Question: I want to create svg rectangles dynamically with javascript.
Those rectangles should be kind of a 2D diagramm bar filled with multiple background colors just like so:

Does there exist any shape for svg which can handle multiple background colors ?
I do not want to use multiple rectangles and try to position them...
Event better would be if there would exist kind of a stackpanel where I can put into child elements...
because then I would like to bind those elements to knockoutjs.
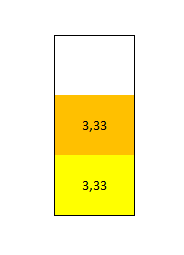
Answer: You can do it with a linearGradient, if you set the stop colours such that the gradient is an instant change in colour at the stops. E.g.
'''
<svg xmlns="http://www.w3.org/2000/svg">
<defs>
<linearGradient id="MyGradient" x2="0%" y2="100%">
<stop offset="33%" stop-color="white" />
<stop offset="33%" stop-color="#FF6" />
<stop offset="66%" stop-color="#FF6" />
<stop offset="66%" stop-color="#F60" />
</linearGradient>
</defs>
<rect fill="url(#MyGradient)" stroke="black" stroke-width="5"
x="100" y="100" width="200" height="600"/>
</svg>
'''
Alternatively, and perhaps more simply, you could dynamically create 3 rects with 3 different fills. If you put the rectangles as children of a '<g>' element you can set a transform on the '<g>' element and it will position all the rectangles together wherever you want.